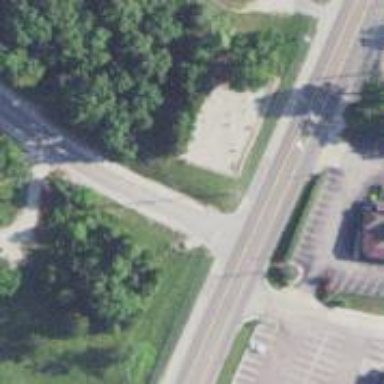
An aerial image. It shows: Unmarked road crossing.